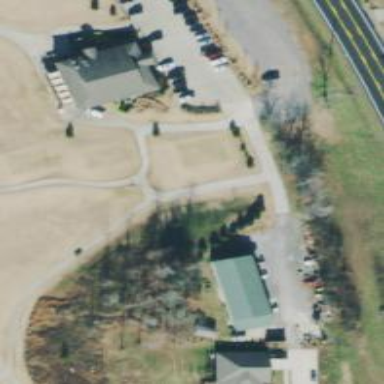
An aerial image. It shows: Service road used as golf cart path.